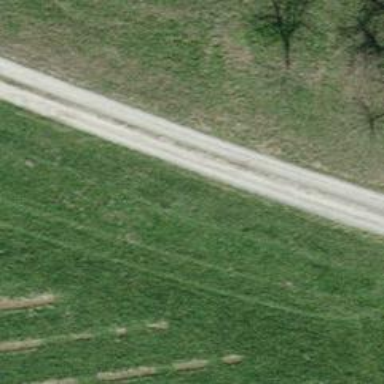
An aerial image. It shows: Compacted track with grade2 level.